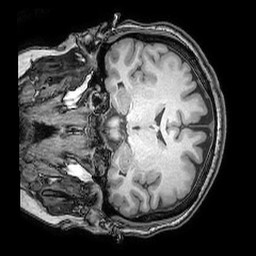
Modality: T1w
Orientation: coronal
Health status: ill
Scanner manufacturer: philips
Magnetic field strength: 3 T
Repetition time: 0.007 s
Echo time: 0.0035 s